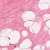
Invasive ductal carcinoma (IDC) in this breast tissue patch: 0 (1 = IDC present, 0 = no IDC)